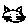
Label: cat